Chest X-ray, PA view. Patient: 34 years old, sex M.
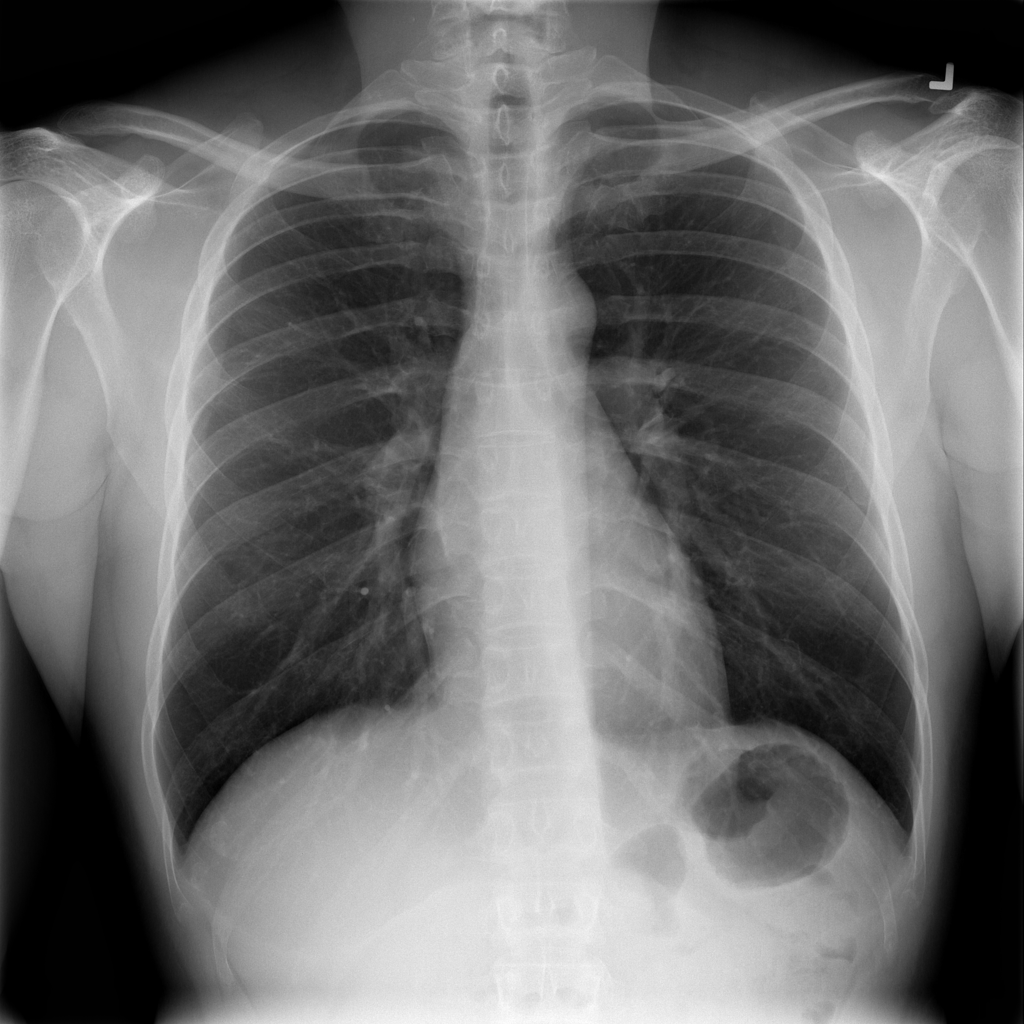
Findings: No Finding